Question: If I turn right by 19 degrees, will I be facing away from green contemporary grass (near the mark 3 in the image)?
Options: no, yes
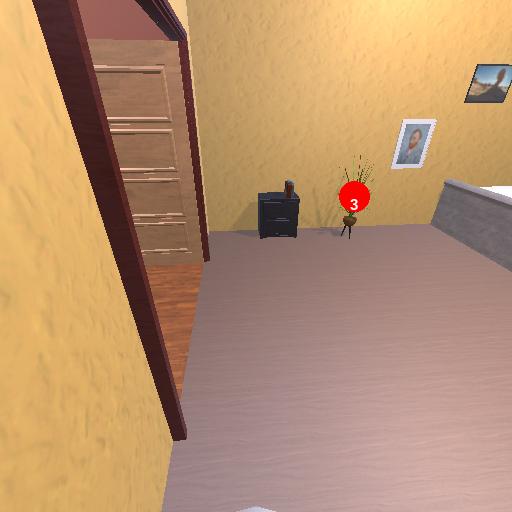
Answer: no